Question: Hi here is my made up data:

I am trying to get the last occurrence of a data with the two conditions (see result). I have tried to use index, match and max, but it always return the first one. Many thanks for the help. Here is my code so far:
'''
=INDEX(col3,MATCH(1,(E3=colour)*(F3=code),0))
'''
Appreciate the help
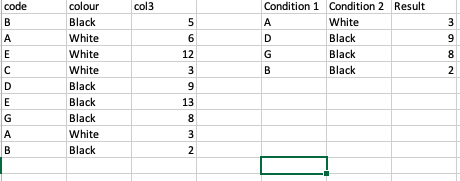
Answer: In Excel O365 you could utilize 'XLOOKUP' with some boolean logic:
<URL>
Formula in 'G1':
'''
=XLOOKUP(1,(A$1:A$9=E1)*(B$1:B$9=F1),C$1:C$9,,0,-1)
'''
The '-1' indicates we want to search bottom-up.
---
Without ExcelO365, you could maybe use boolean logic too:
'''
=LOOKUP(2,1/((A$1:A$9=E1)*(B$1:B$9=F1)),C$1:C$9)
'''
Or:
'''
=INDEX(C:C,MAX((A$1:A$9=E1)*(B$1:B$9=F1)*ROW(A$1:A$9)))
'''
and confirm through CSE.